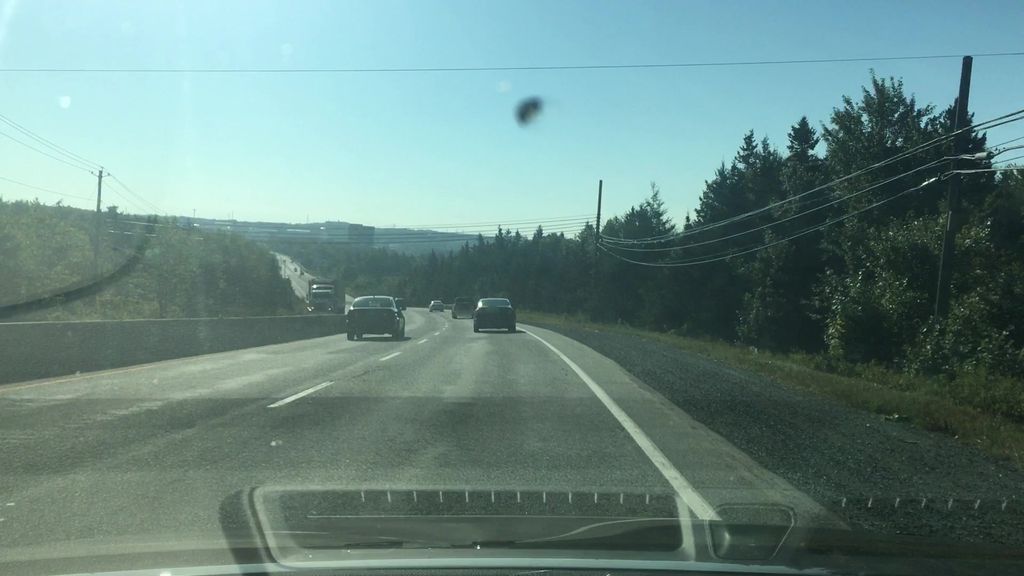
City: halifax